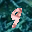
Label: 9